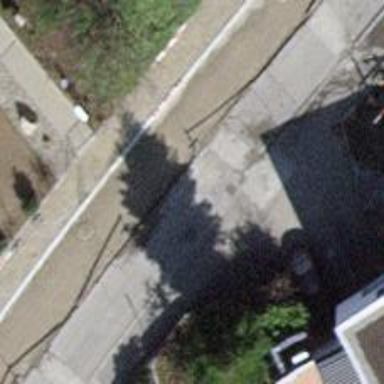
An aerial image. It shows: Sidewalk along the footway.